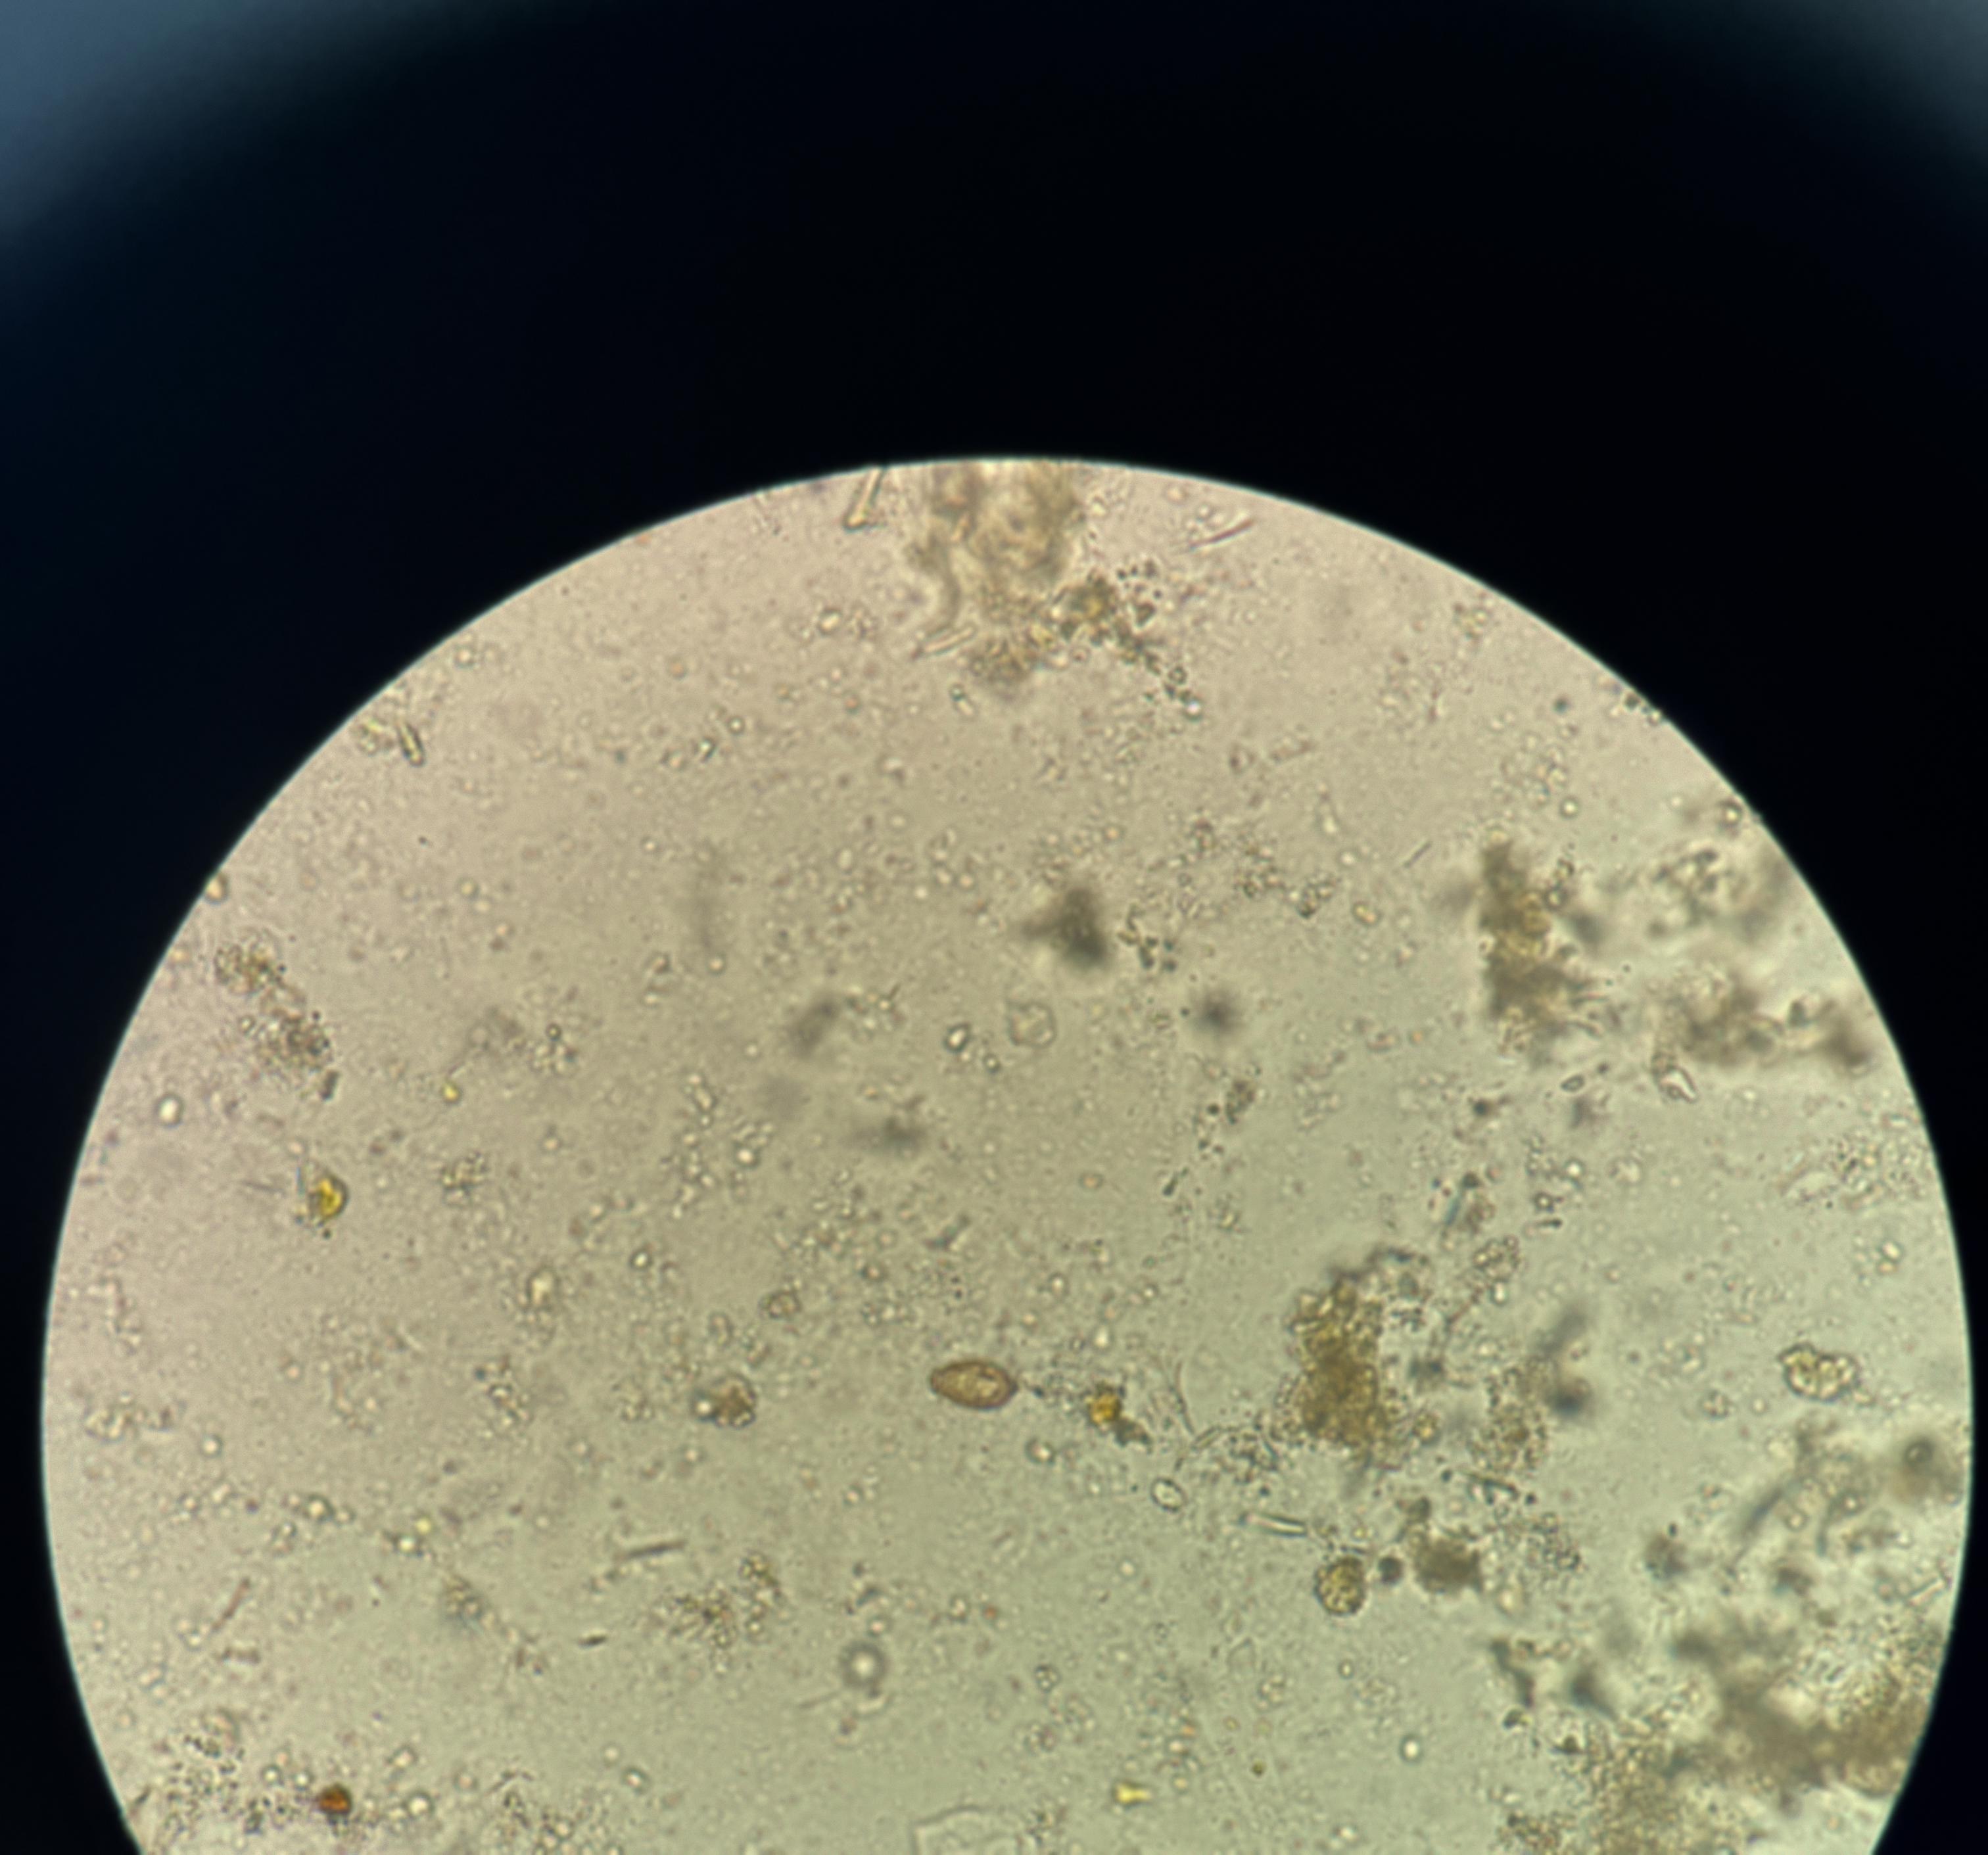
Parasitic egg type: Opisthorchis viverrine